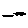
Label: car